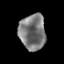
Tissue: prostate
Cell type: T cells
Senescence score: 0.3298
Nuclear area (px): 921
Mean DAPI intensity: 122.352